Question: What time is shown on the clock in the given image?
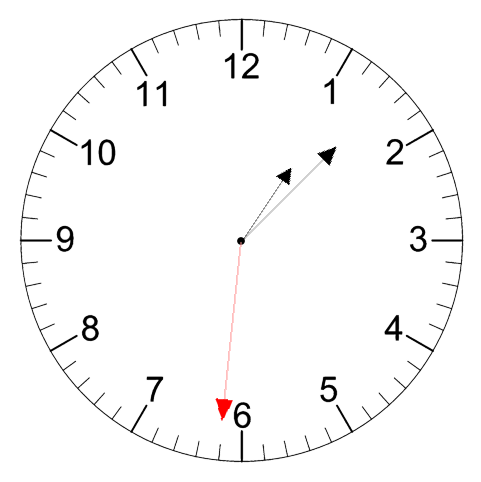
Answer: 01:07:31